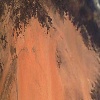
Label: land